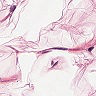
Metastatic tissue present: no